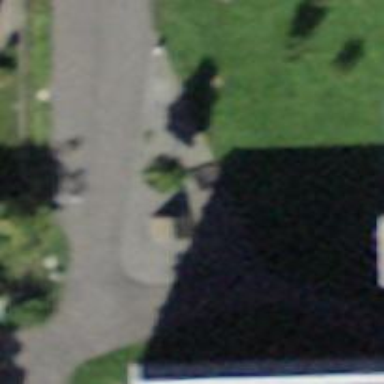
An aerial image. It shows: Bench.